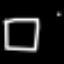
Label: square